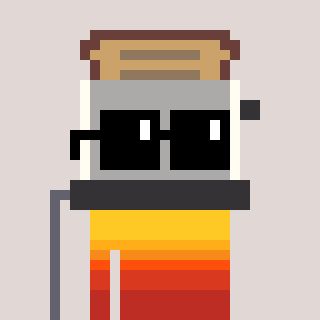
a pixel art character with square black sunglasses, a toaster-shaped head and a redpinkish-colored body on a warm background